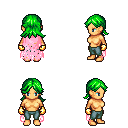
a pixel art fantasy rpg character, female body template, human, tanned skin, pink tattered cape, teal pants, green loose hair, gold gloves, four views (front, back, left, right), 2x2 character sprite sheet, small pixel art, hard edges, no anti-aliasing